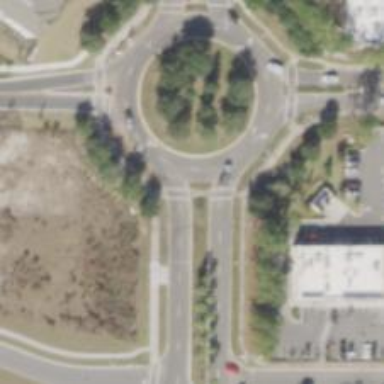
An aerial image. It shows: Footway crossing traffic island.